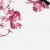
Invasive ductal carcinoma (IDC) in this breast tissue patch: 0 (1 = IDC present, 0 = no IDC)